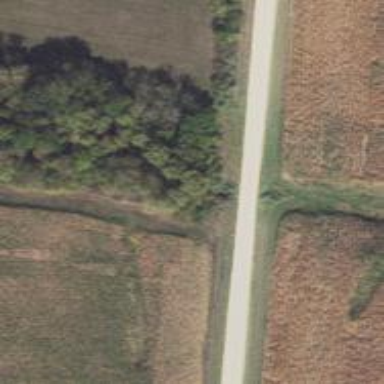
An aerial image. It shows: Culvert tunnel.